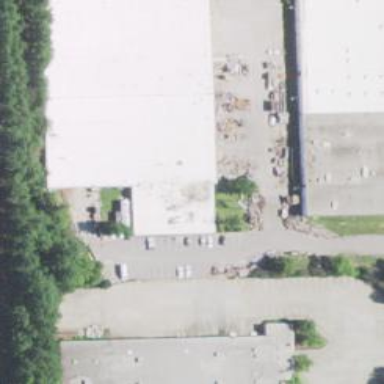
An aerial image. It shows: Commercial building.